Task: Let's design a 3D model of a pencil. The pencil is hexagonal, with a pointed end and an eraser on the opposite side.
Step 134:
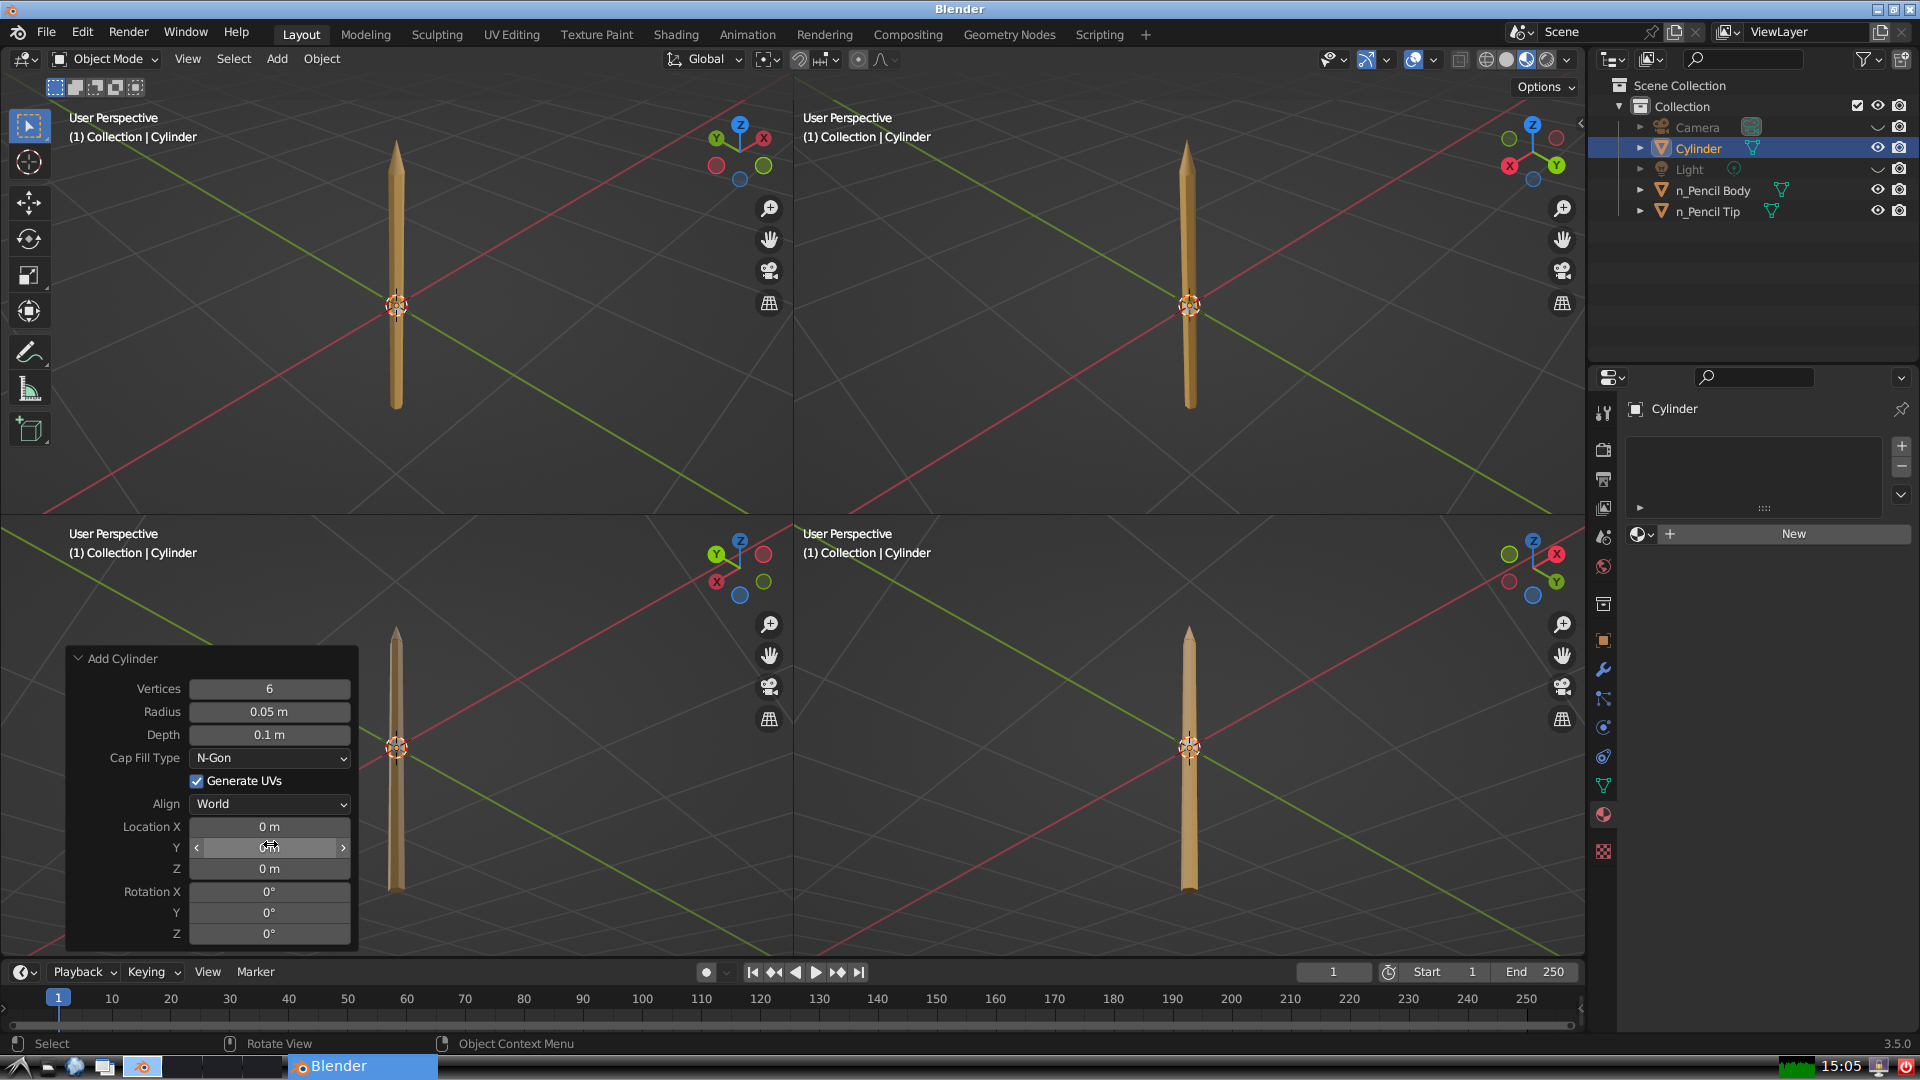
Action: click: no